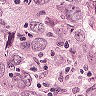
Metastatic tissue present: yes